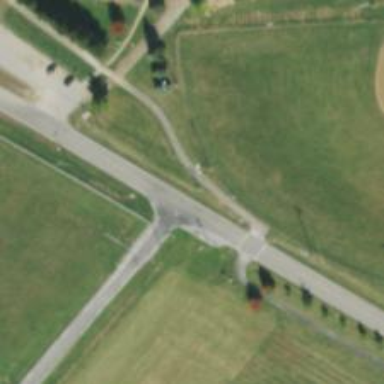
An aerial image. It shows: Unmarked crossing on cycleway.